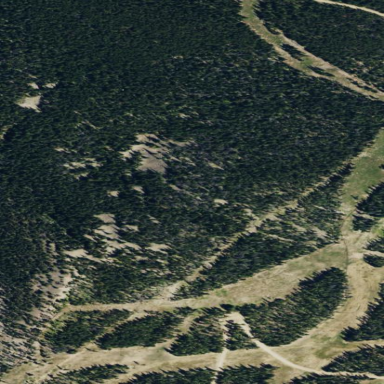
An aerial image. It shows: Downhill ski slope in woodland setting.